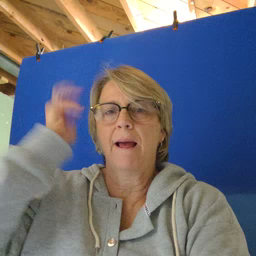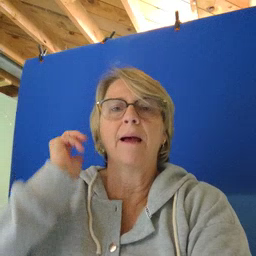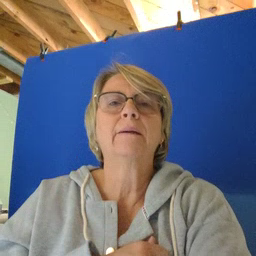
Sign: lion